Field crop: maize
Growth stage: 1
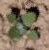
Species: chenopodium